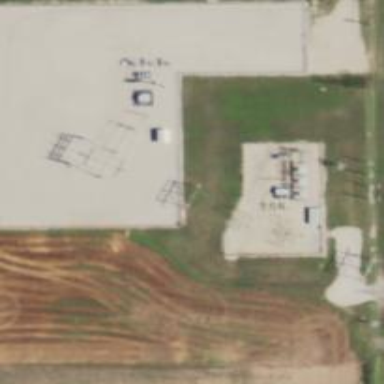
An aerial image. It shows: Distribution power substation secured by fence.